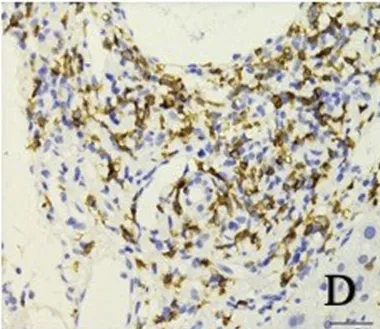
CD8+
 in the portal area.
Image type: pathology (immunostaining)